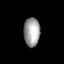
Tissue: lung
Cell type: Myeloid cells
Senescence score: 0.547
Nuclear area (px): 457
Mean DAPI intensity: 159.435